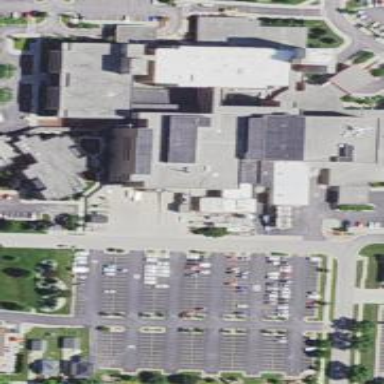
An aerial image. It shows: Hospital building.